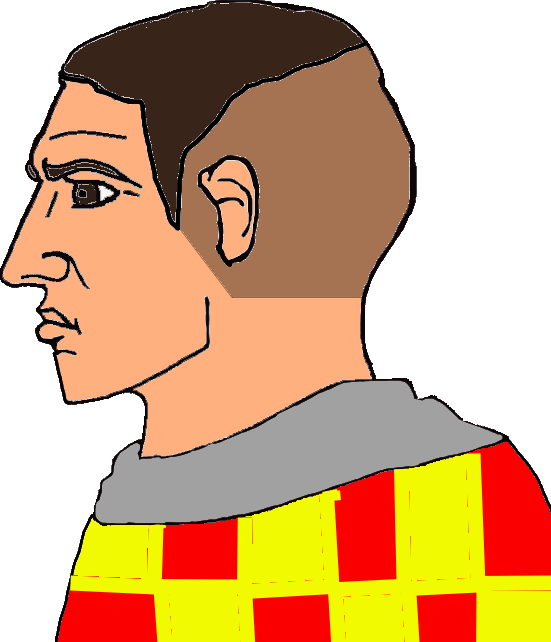
Label: 4_Yes_Chad